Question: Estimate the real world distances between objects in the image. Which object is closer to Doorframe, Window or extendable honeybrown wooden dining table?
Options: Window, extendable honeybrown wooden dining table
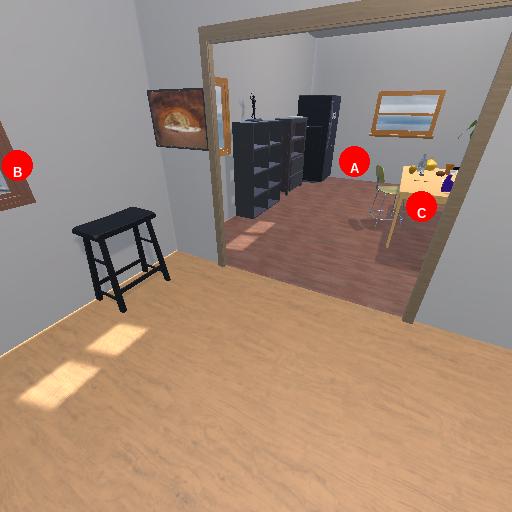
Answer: Window